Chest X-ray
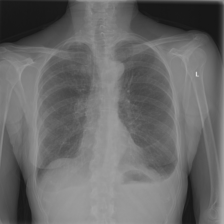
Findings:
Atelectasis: negative
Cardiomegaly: negative
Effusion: negative
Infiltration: negative
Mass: negative
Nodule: negative
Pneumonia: negative
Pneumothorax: negative
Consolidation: negative
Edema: negative
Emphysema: negative
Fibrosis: negative
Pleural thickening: negative
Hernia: negative